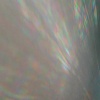
Label: sunburn